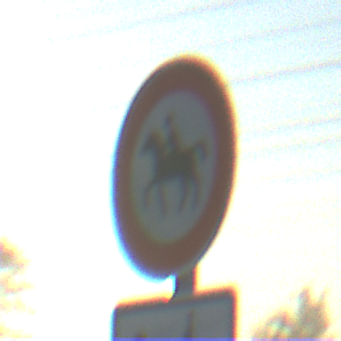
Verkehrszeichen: VerbotReiter
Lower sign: MehrspurigeFahrzeugeFrei9
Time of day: SunriseSunset
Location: Outdoor (Nature)
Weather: Clear
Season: NotSpecified
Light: Natural